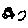
Label: cat